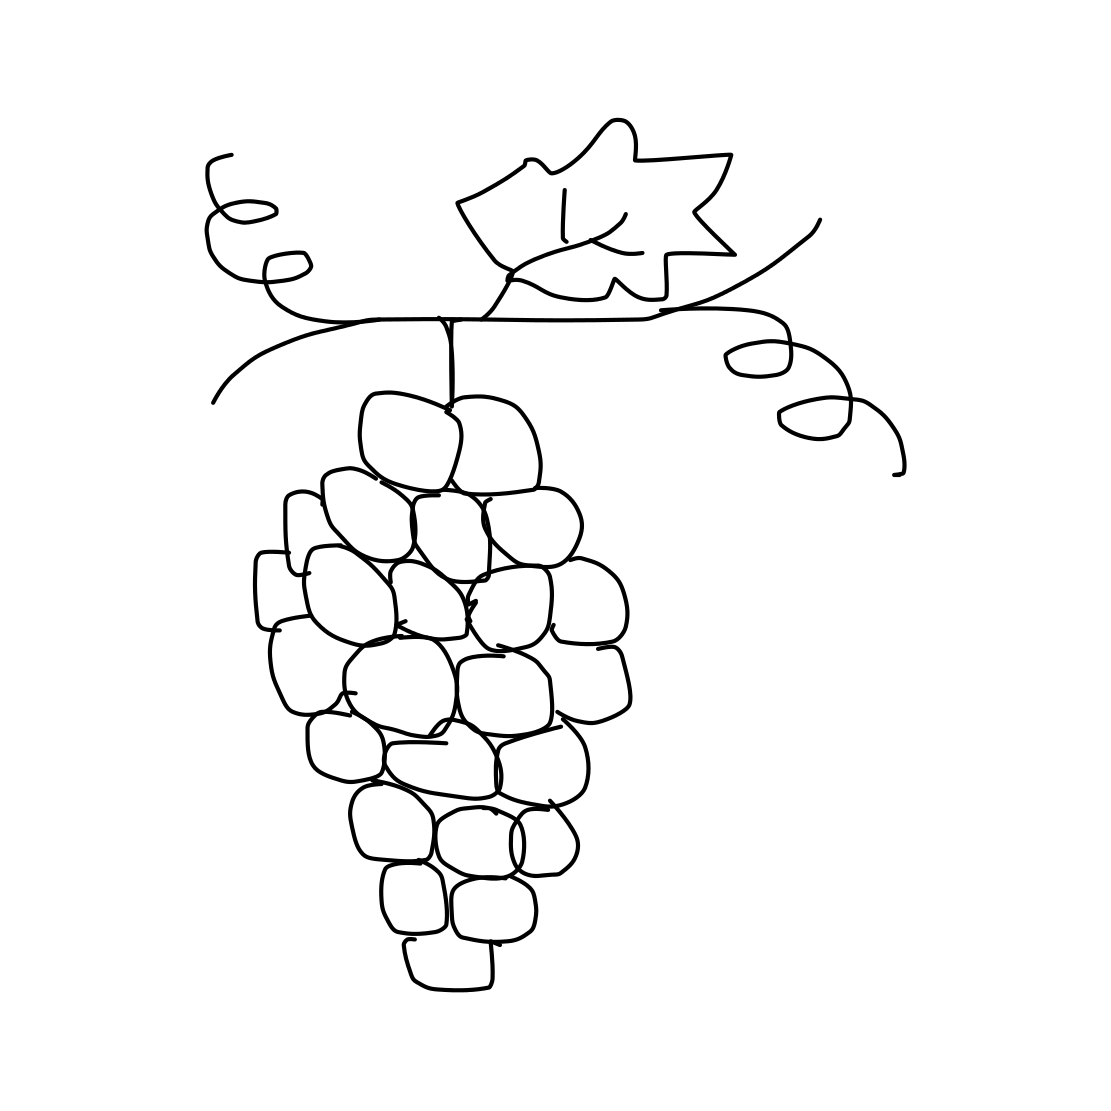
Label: grapes